Question: I was trying to link a widget on a view controller in a story board to an IBOutlet variable in the view controller swift file.
However when I switched on the Assistant, the storyboard is switched to a xml code mode, as shown in the screen shot

How can revert it back to the default graphical mode?
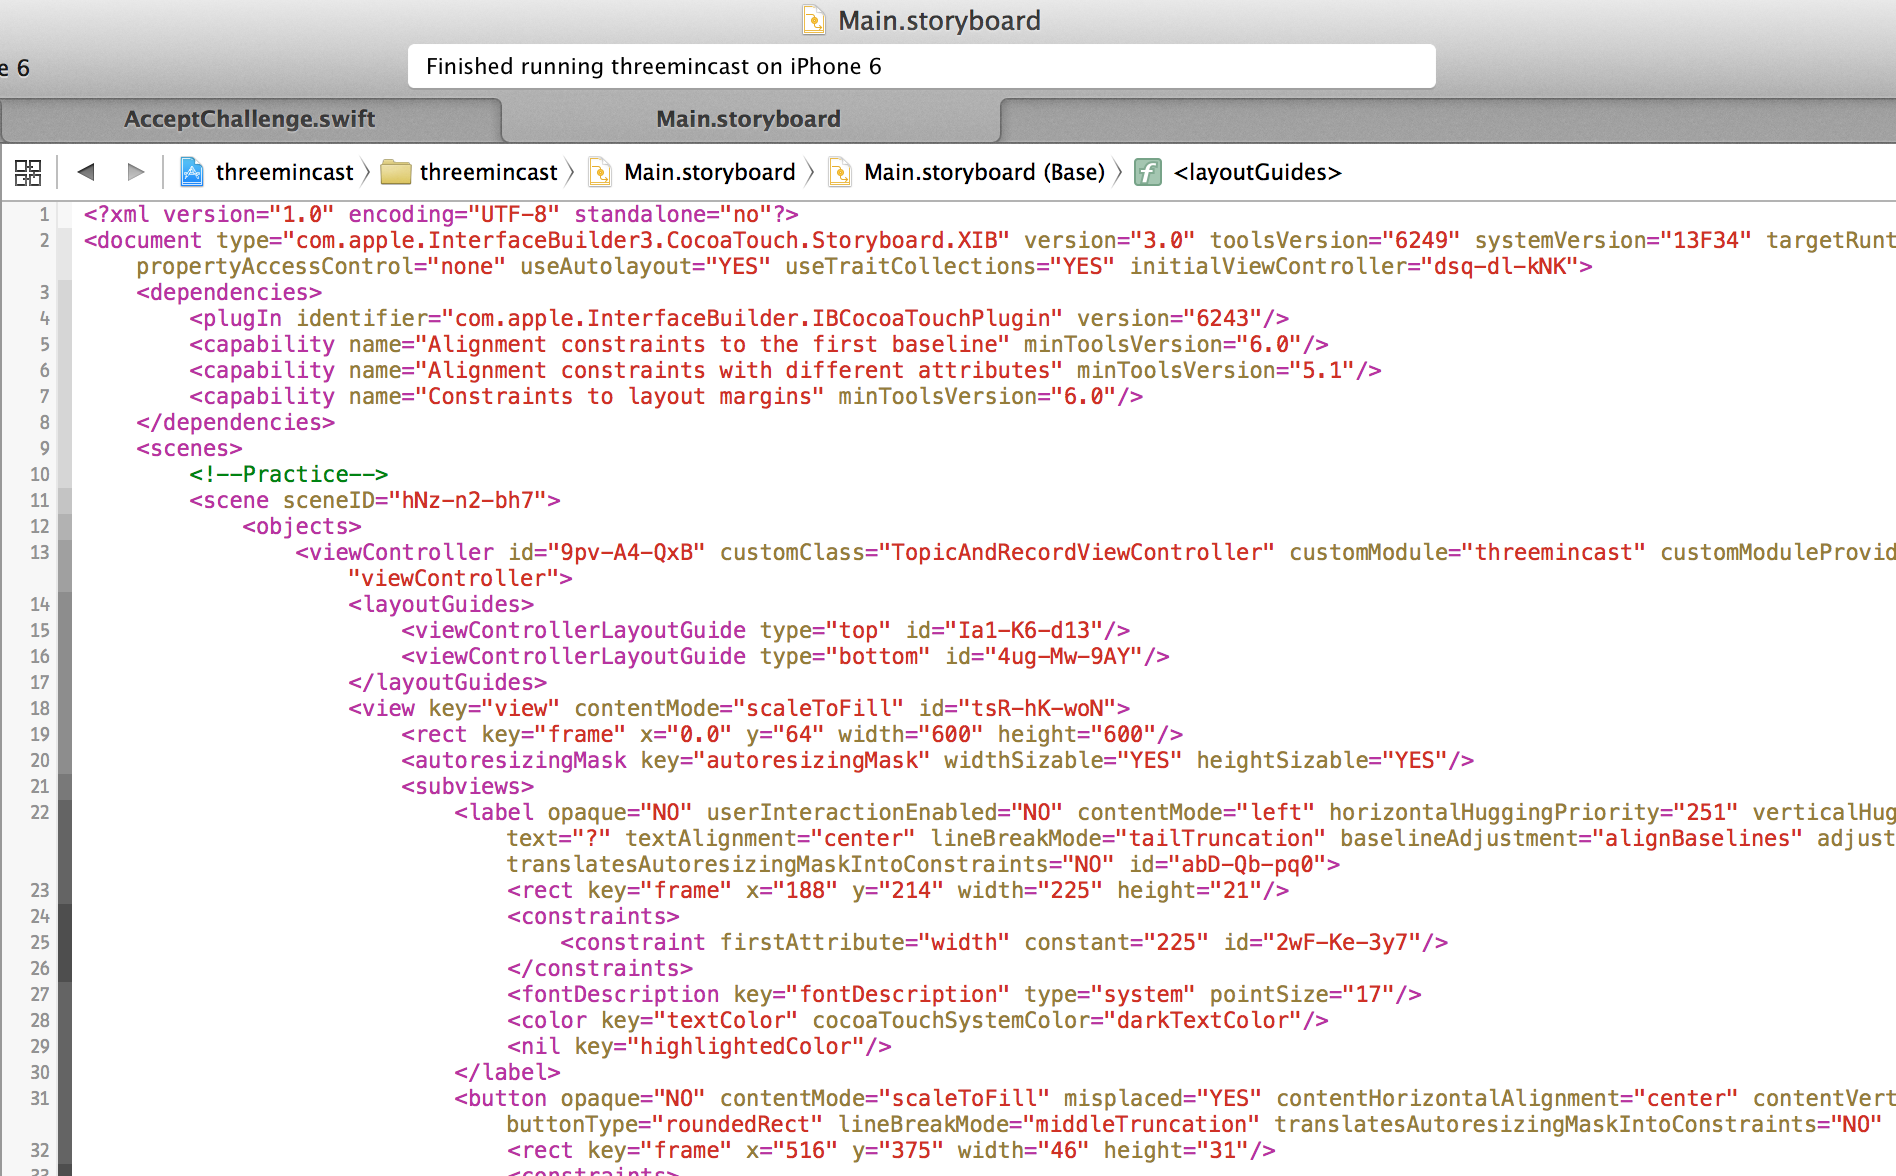
Answer: open the project navigator on the left, select the Main.storyboard, right click, select open as "Interface Builder"